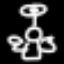
Label: angel